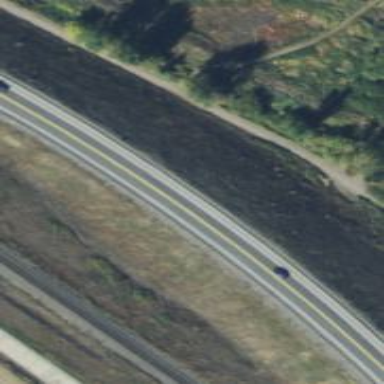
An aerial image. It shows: Secondary road.